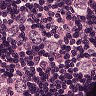
Metastatic tissue present: yes